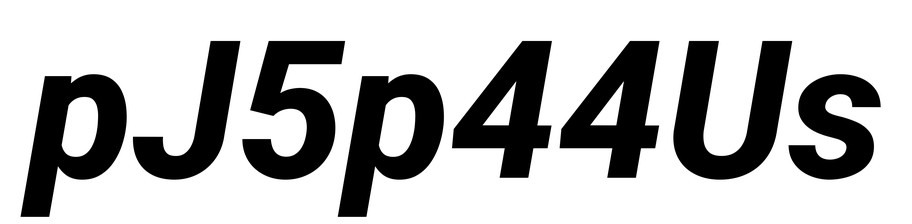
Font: Roboto-Italic_ExtraBold_Italic